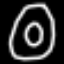
Label: donut